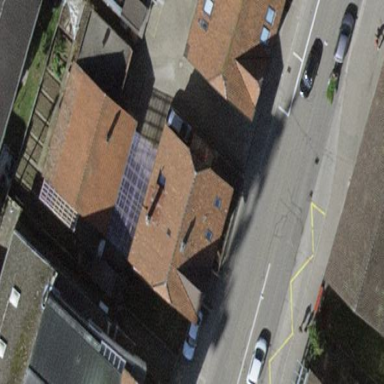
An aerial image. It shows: Building featuring apartments with half-hipped roof.